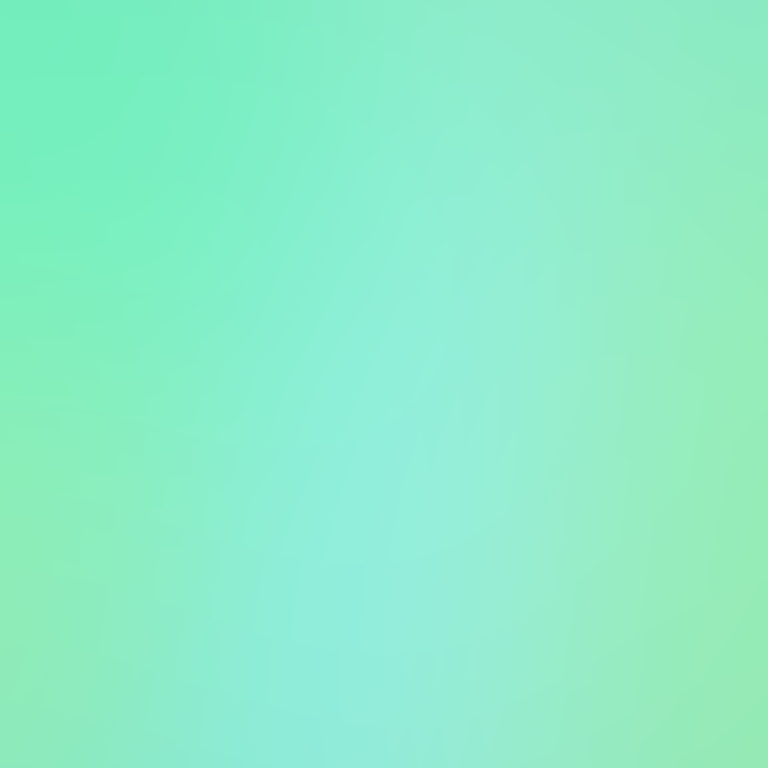
Abstract light effect, smooth gradient from soft teal to light green, calm atmosphere, diffuse light, no room, no furniture, no objects.